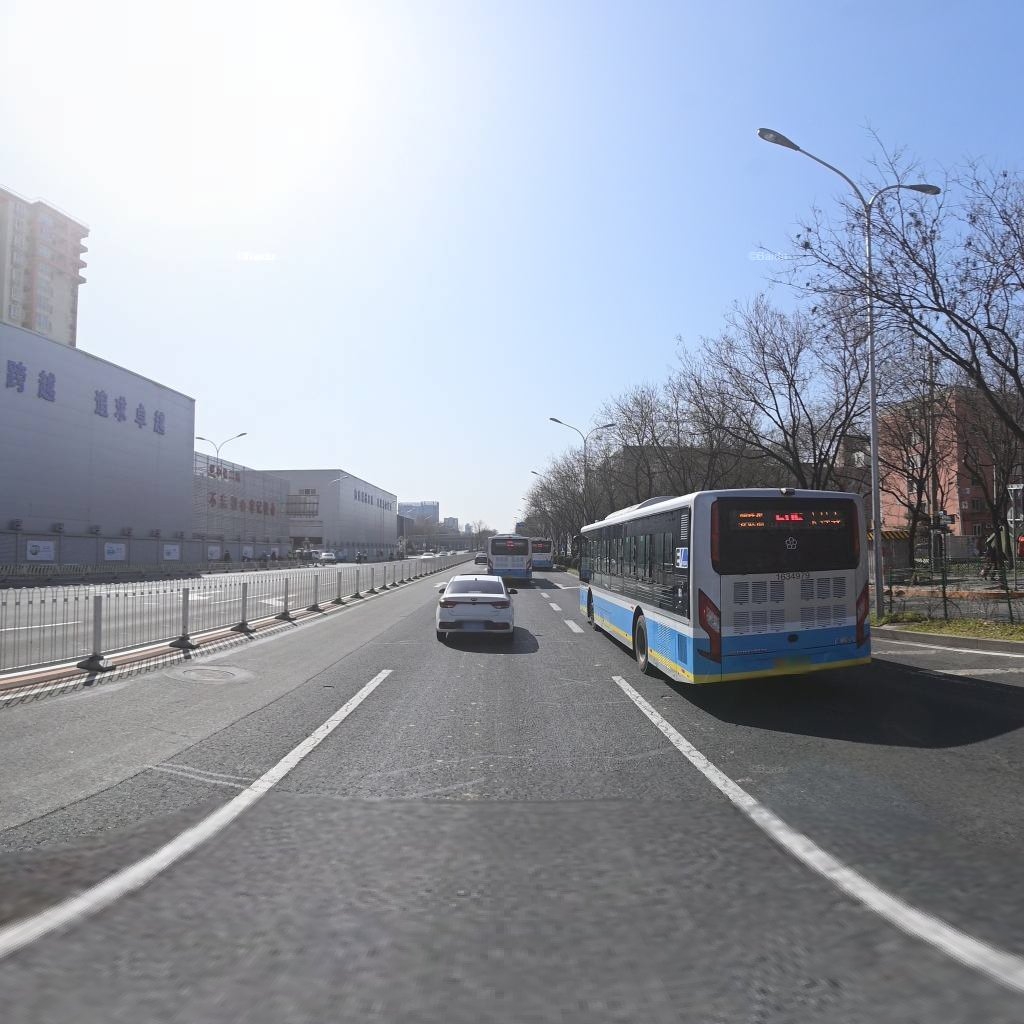
Region: Haidian
Road damage annotations: transverse patch, transverse patch, transverse patch, manhole cover, longitudinal crack